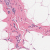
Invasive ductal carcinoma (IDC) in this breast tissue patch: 0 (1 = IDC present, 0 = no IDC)